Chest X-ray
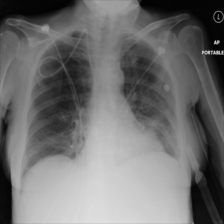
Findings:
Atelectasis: positive
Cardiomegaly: negative
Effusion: negative
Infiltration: negative
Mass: negative
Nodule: negative
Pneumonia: positive
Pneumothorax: negative
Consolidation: positive
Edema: negative
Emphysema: negative
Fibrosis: negative
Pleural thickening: negative
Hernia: negative